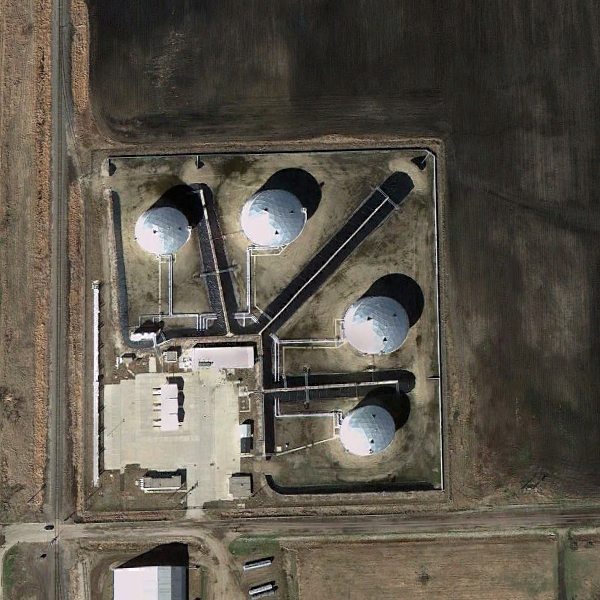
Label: StorageTanks